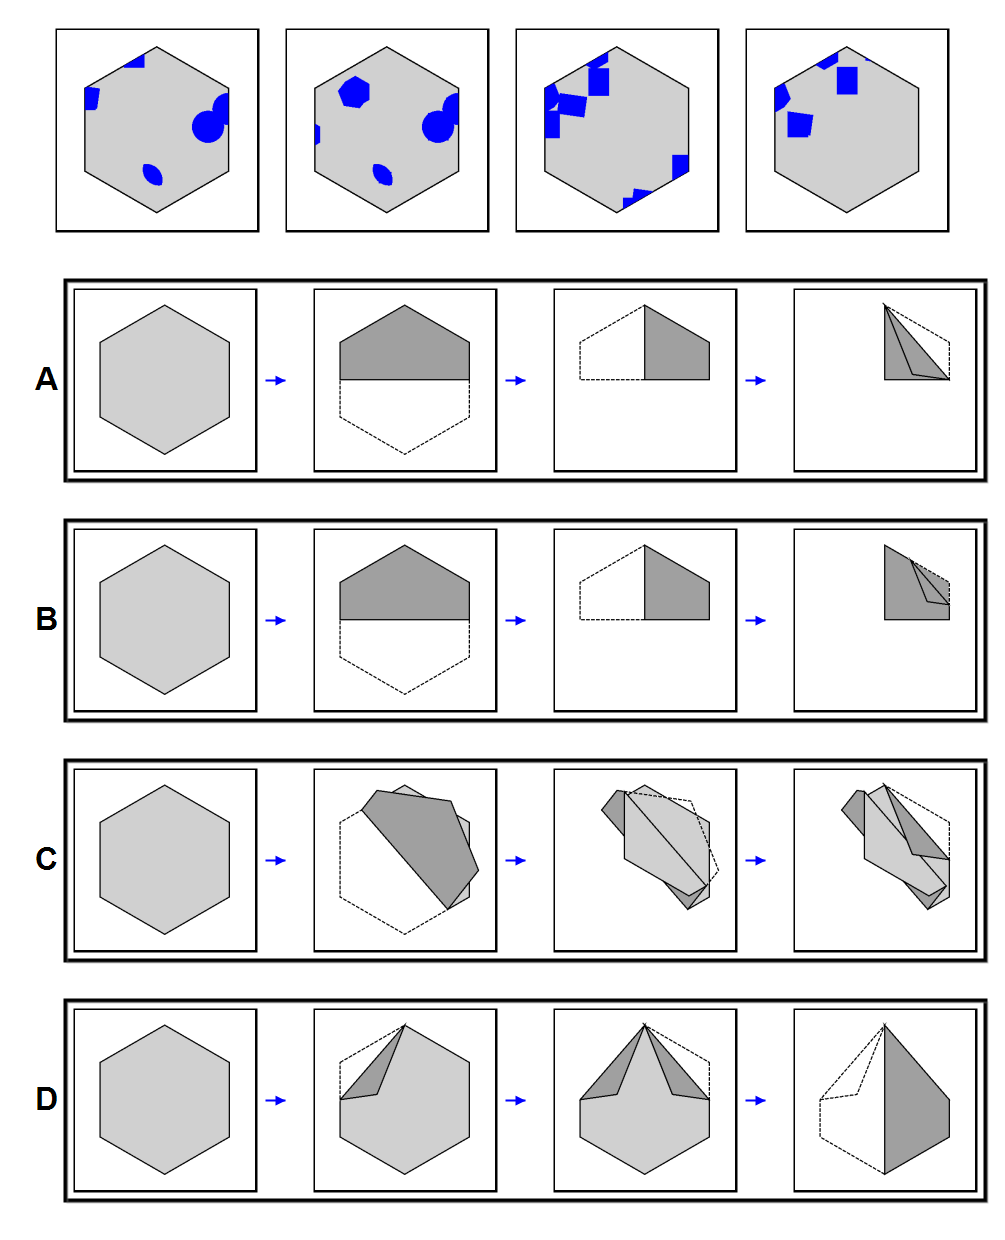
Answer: C